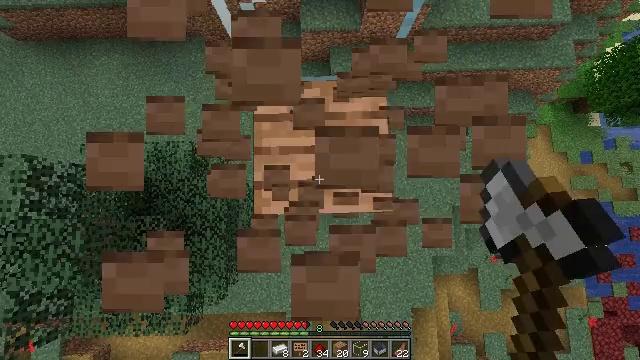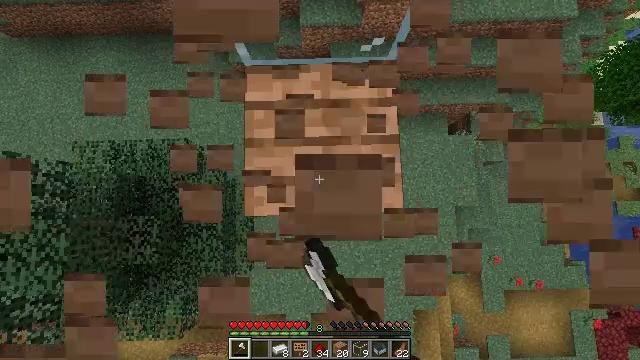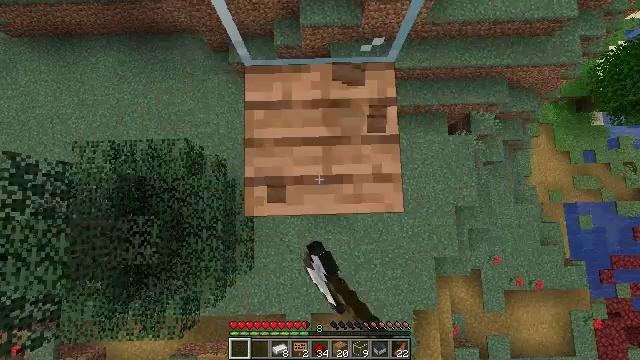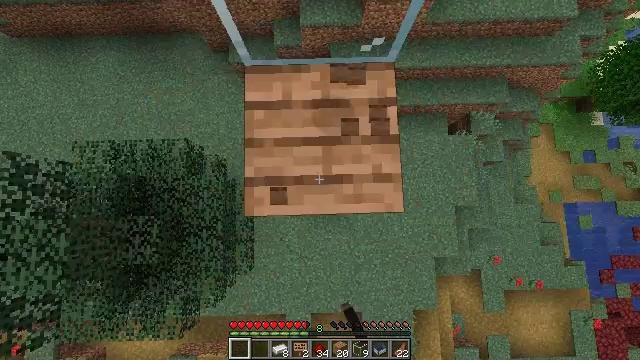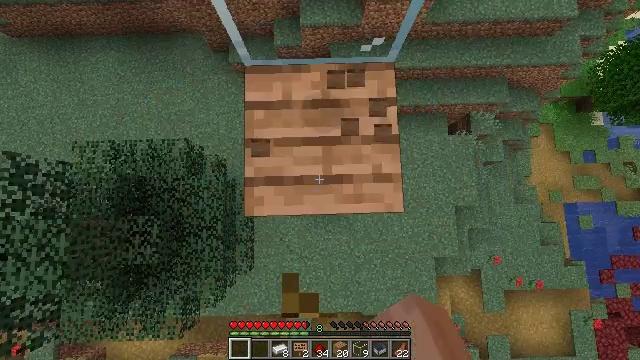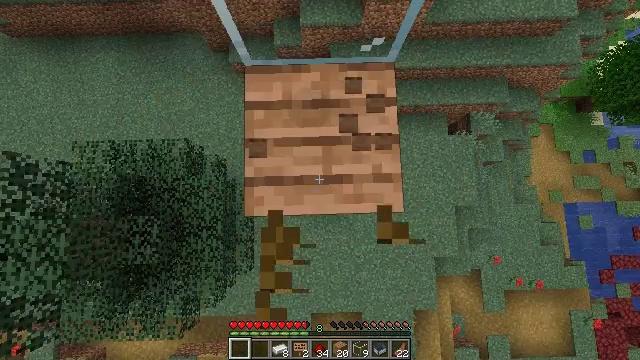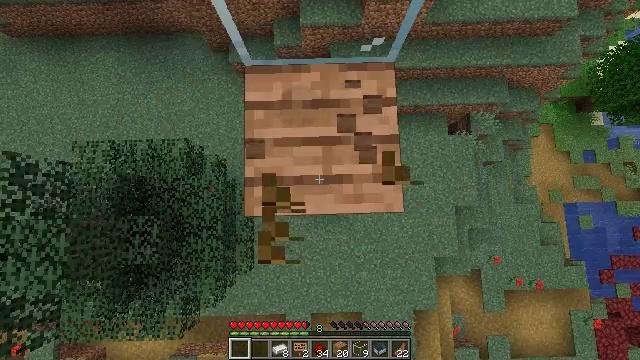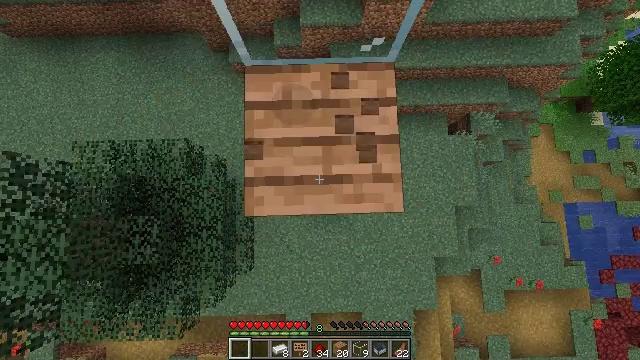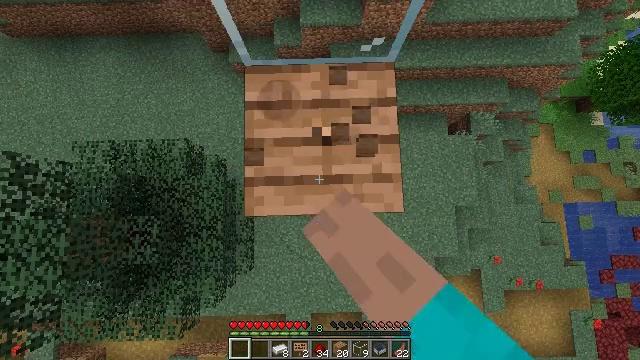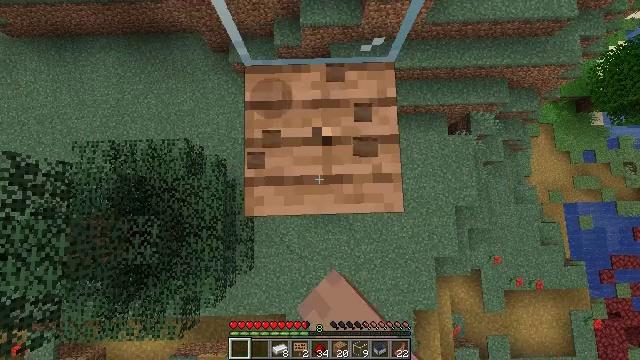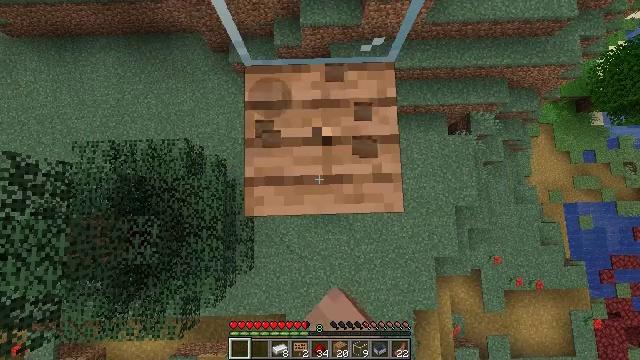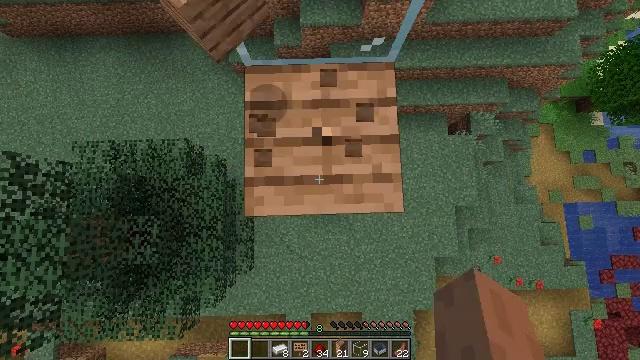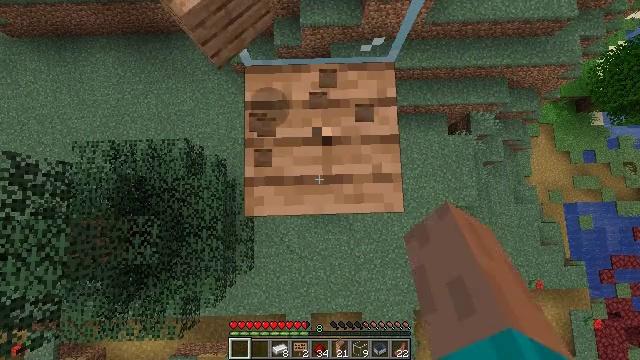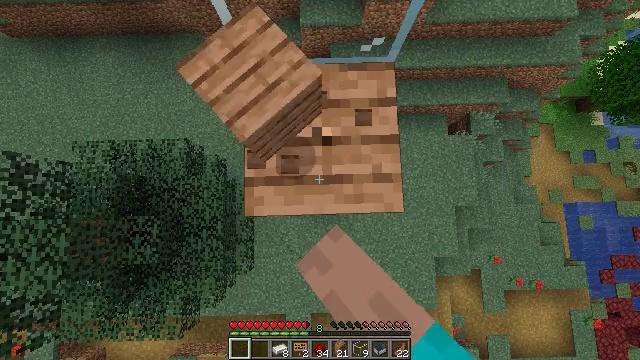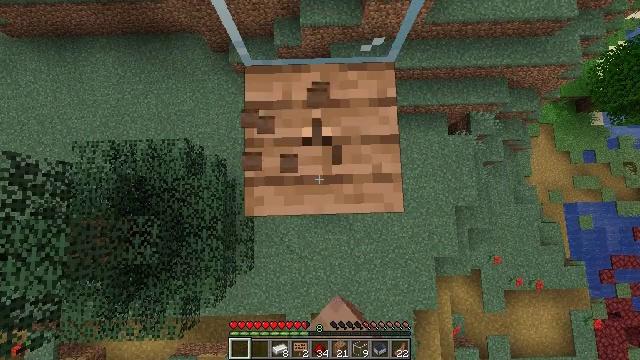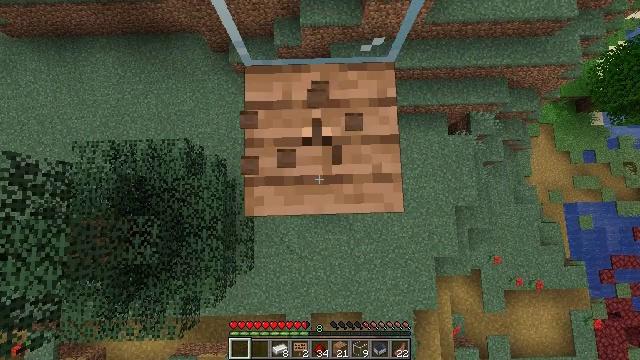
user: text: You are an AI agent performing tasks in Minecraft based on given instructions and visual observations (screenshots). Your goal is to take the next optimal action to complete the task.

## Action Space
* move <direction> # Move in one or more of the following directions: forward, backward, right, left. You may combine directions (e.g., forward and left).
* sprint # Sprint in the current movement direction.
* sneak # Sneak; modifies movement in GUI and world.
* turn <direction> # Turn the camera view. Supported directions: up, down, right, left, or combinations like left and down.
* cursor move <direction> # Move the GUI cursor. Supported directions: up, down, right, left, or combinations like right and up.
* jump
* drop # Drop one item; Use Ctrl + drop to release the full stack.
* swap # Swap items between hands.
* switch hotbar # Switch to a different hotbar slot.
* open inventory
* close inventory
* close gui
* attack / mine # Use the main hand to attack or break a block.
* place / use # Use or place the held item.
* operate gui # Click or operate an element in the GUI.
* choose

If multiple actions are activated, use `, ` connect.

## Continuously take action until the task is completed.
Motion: motion action
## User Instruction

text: Mine jungle planks from a structure.
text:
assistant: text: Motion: attack / mine
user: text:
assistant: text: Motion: attack / mine
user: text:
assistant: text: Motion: attack / mine
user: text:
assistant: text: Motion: attack / mine
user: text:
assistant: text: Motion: attack / mine
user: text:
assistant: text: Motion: attack / mine
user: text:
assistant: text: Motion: attack / mine
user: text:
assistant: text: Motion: attack / mine
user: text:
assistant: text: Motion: attack / mine
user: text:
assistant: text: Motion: attack / mine
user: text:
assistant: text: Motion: attack / mine
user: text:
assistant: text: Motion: attack / mine
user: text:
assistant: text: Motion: attack / mine
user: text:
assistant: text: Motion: attack / mine
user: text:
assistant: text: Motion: attack / mine
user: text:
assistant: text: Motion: attack / mine
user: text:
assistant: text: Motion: attack / mine
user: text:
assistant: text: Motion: attack / mine
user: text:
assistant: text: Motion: attack / mine
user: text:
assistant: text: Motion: attack / mine
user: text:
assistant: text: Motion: attack / mine
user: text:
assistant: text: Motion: attack / mine
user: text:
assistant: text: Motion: attack / mine
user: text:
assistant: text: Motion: attack / mine
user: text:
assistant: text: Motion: attack / mine
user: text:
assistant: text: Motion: attack / mine
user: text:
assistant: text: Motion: attack / mine
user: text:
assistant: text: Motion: attack / mine
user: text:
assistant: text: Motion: attack / mine
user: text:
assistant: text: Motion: attack / mine